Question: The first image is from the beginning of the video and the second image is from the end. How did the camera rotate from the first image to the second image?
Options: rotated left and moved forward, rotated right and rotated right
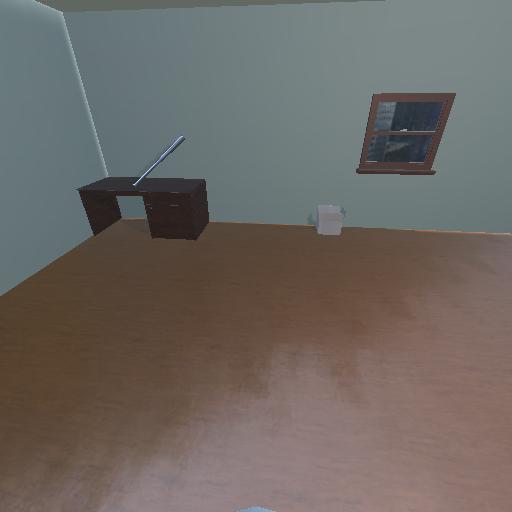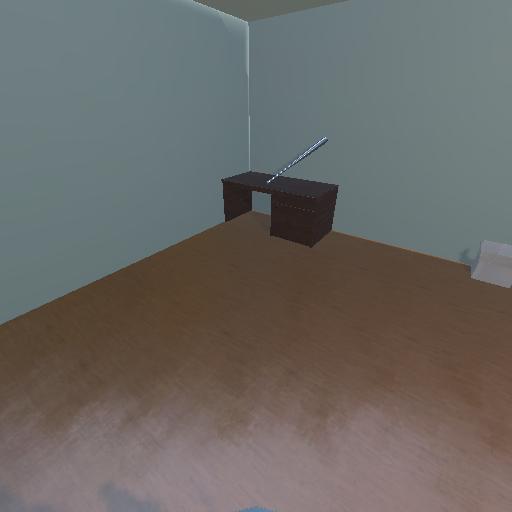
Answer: rotated left and moved forward